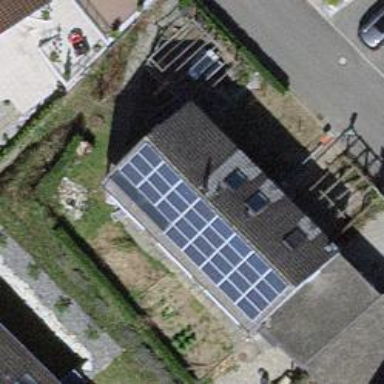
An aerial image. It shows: Solar power generator utilizing photovoltaic technology with solar photovoltaic panels.